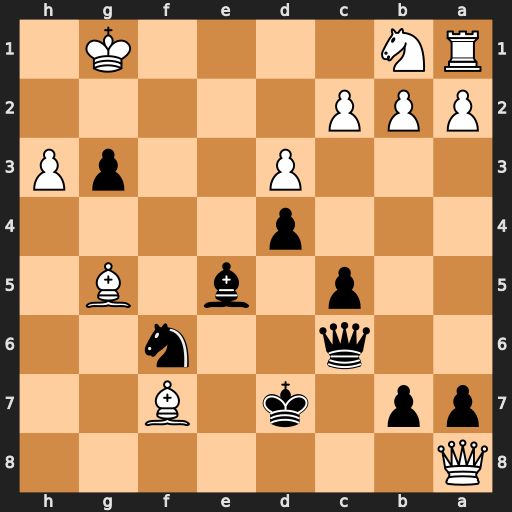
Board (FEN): Q7/pp1k1B2/2q2n2/2p1b1B1/3p4/3P2pP/PPP5/RN4K1
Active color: b
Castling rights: -
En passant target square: -
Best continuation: Qf3 Qxb7+ Qxb7